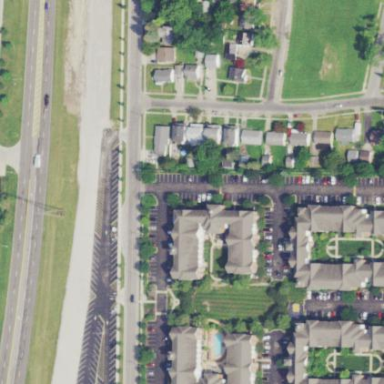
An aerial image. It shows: Residential area with apartments.